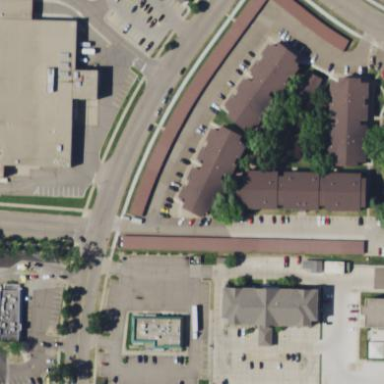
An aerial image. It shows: Group of garages.